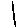
Label: line